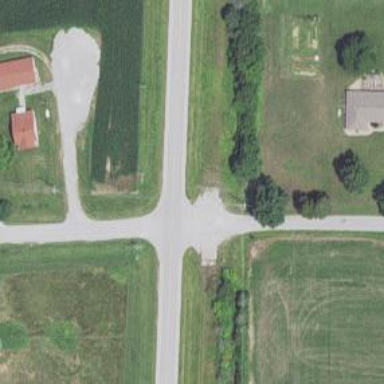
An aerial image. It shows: Track road.